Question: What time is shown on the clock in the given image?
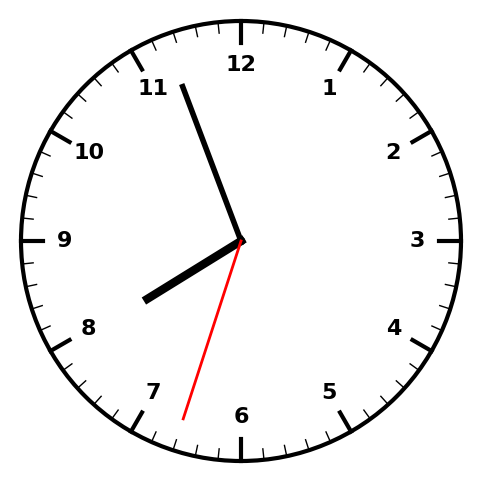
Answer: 07:56:33